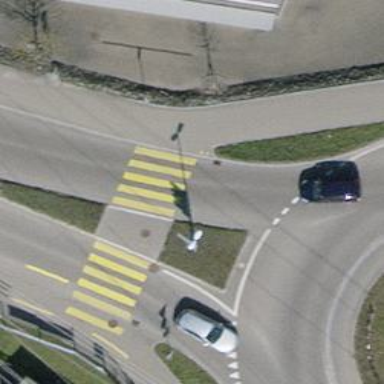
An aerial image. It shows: Uncontrolled zebra crossing on the road.